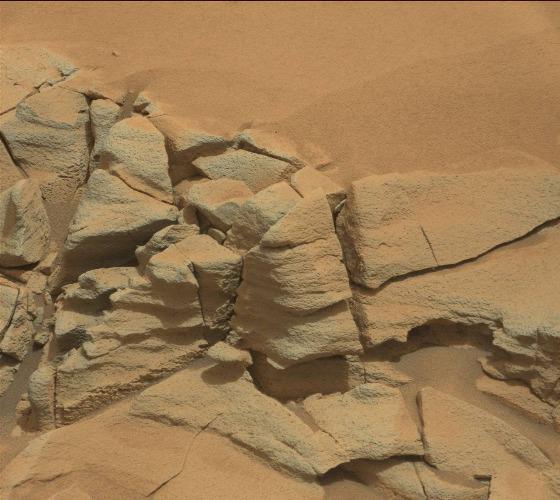
Terrain classes present: Bedrock, Gravel / Sand / Soil, Shadow